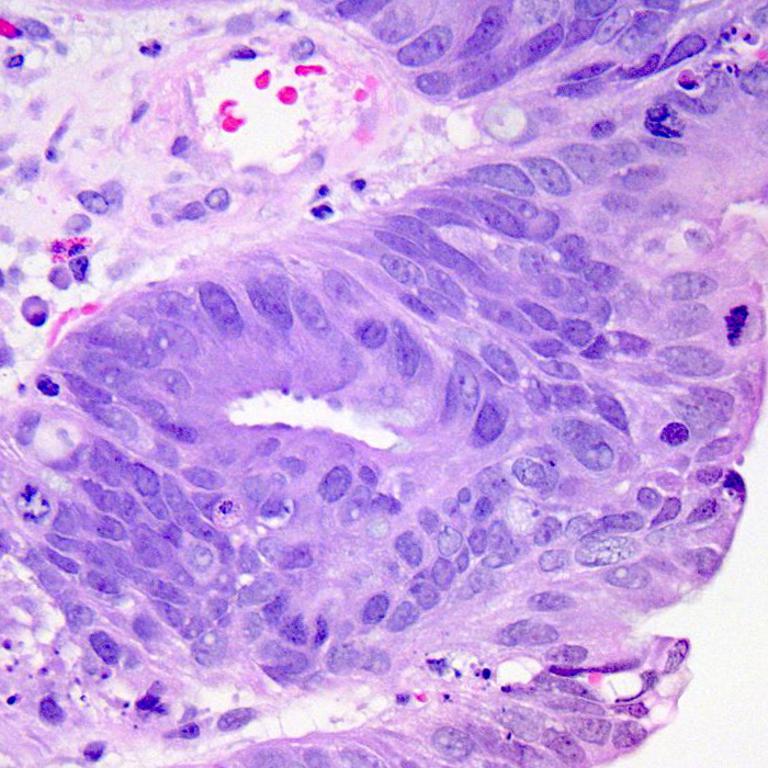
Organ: colon
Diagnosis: adenocarcinomas